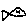
Label: fish